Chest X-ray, AP view. Patient: 53 years old, sex F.
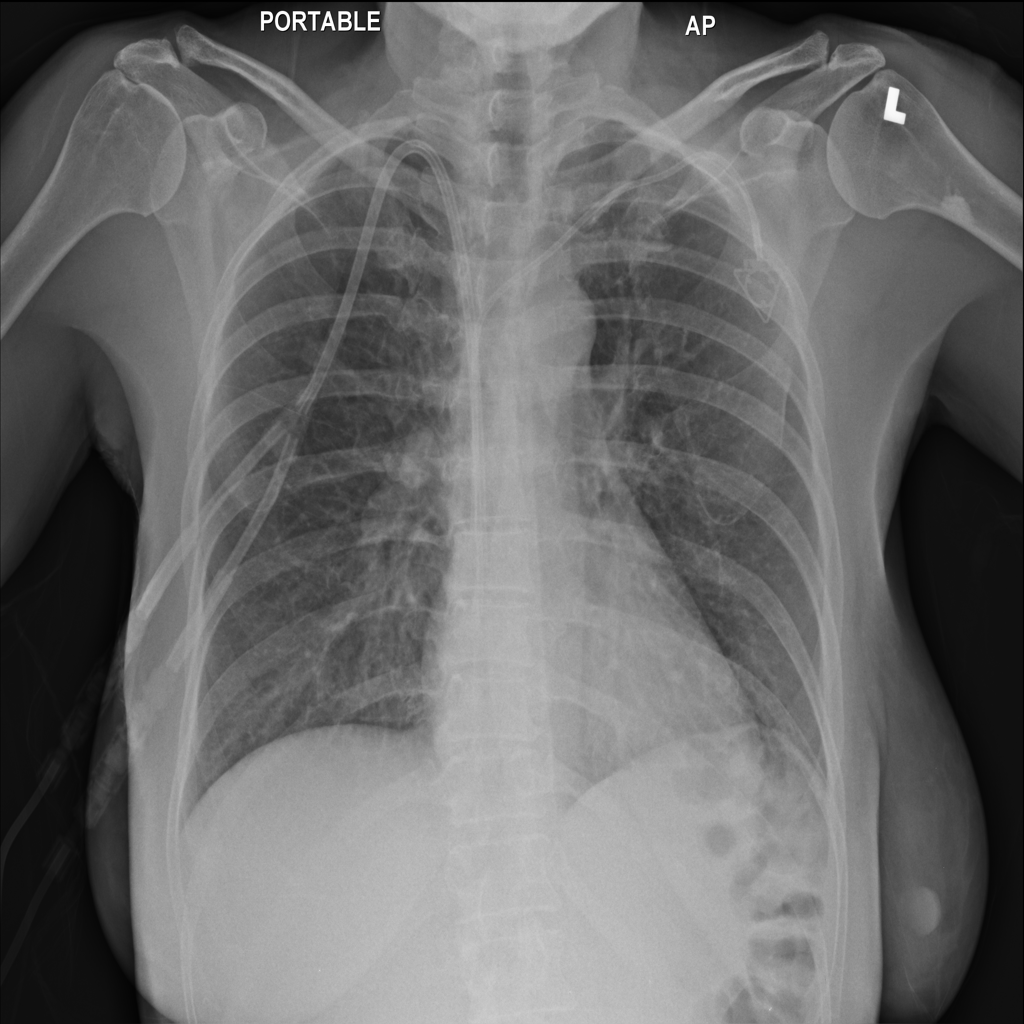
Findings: No Finding